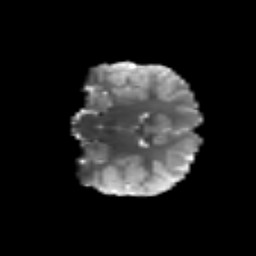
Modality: T2w
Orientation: coronal
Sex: male
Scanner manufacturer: siemens
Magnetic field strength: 3 T
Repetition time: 5 s
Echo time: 0.071 s